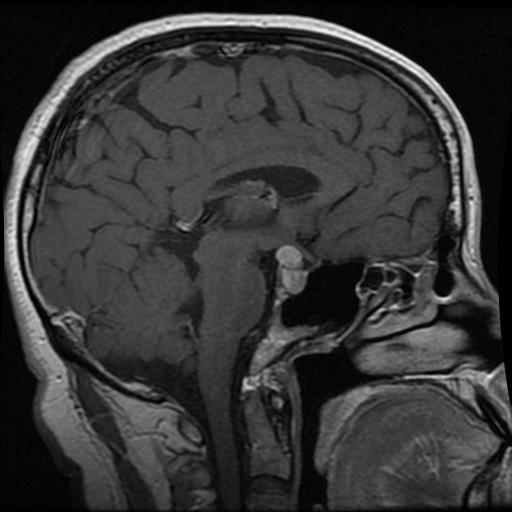
Label: pituitary